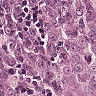
Metastatic tissue present: yes